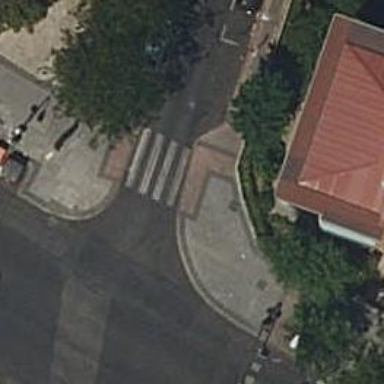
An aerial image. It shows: Marked road crossing.